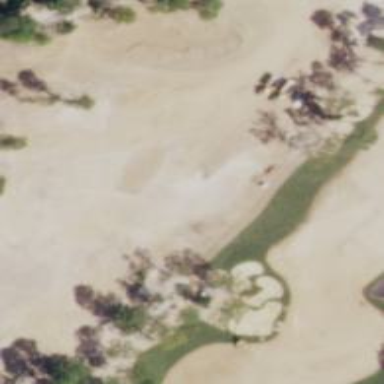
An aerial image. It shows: Footway that resembles golf path.